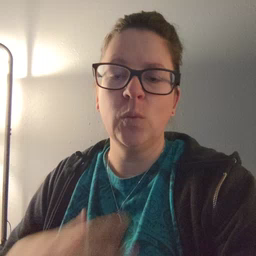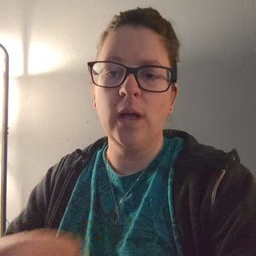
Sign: white